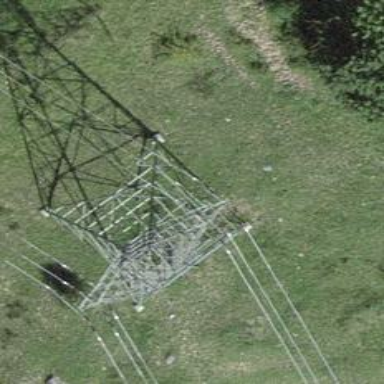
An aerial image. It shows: Power line in the image.